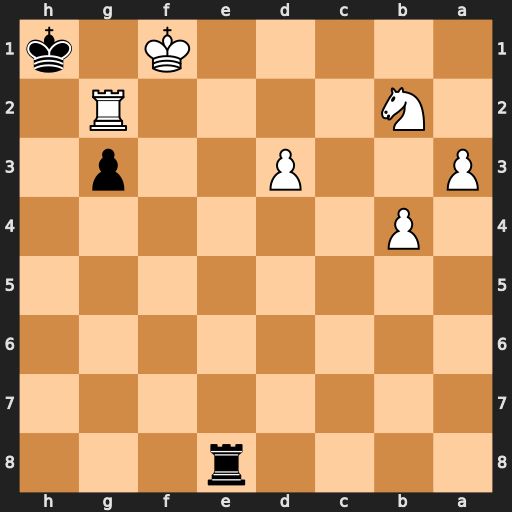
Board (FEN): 4r3/8/8/8/1P6/P2P2p1/1N4R1/5K1k
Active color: b
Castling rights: -
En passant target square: -
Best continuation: Rf8+ Ke2 Kxg2